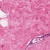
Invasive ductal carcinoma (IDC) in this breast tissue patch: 0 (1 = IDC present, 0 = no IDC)